Field crop: maize
Growth stage: 2
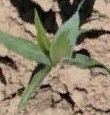
Species: maize